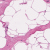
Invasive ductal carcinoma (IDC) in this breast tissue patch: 0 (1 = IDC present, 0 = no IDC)